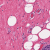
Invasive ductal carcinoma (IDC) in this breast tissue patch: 0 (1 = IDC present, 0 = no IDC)